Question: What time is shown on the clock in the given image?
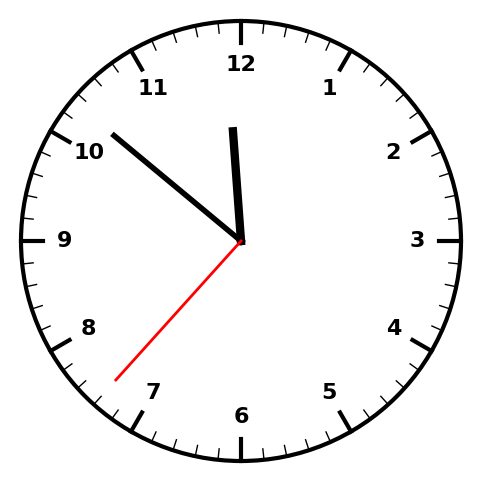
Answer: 11:51:37